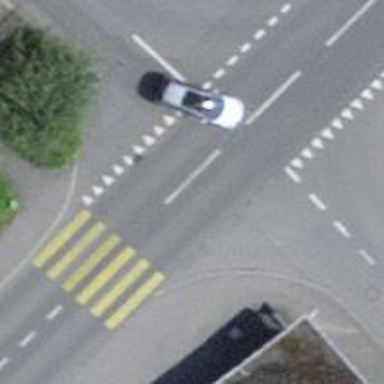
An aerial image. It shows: Marked crossing on the road.